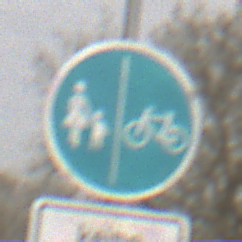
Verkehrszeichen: GetrennterRadUndGehwegRadwegRechts
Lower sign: HinweisDurchVerbaleAngabe4
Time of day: MorningAfternoon
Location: Outdoor (Suburban)
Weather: Overcast
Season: NotSpecified
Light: Natural